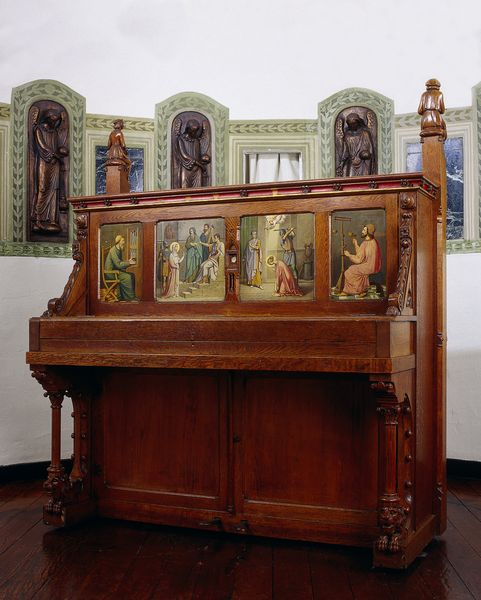
Titel: Piano waarvan de kast van eiken- en grenenhout gedeeltelijk is beschilderd in kleuren en goud met op de voorzijde een achter glas geplaatst reliek
Künstler: Pierre Joseph Hubert Cuypers
Standort: Amsterdam
Institution: Rijksmuseum
Schlagwörter: holz, bibel, hinrichtung, instrument, engel, klavier, musikinstrument, piano, verzierung, fotografie, heilige, märtyrer, einzelbilder, szenen, sakral, ikonographie, verurteilung